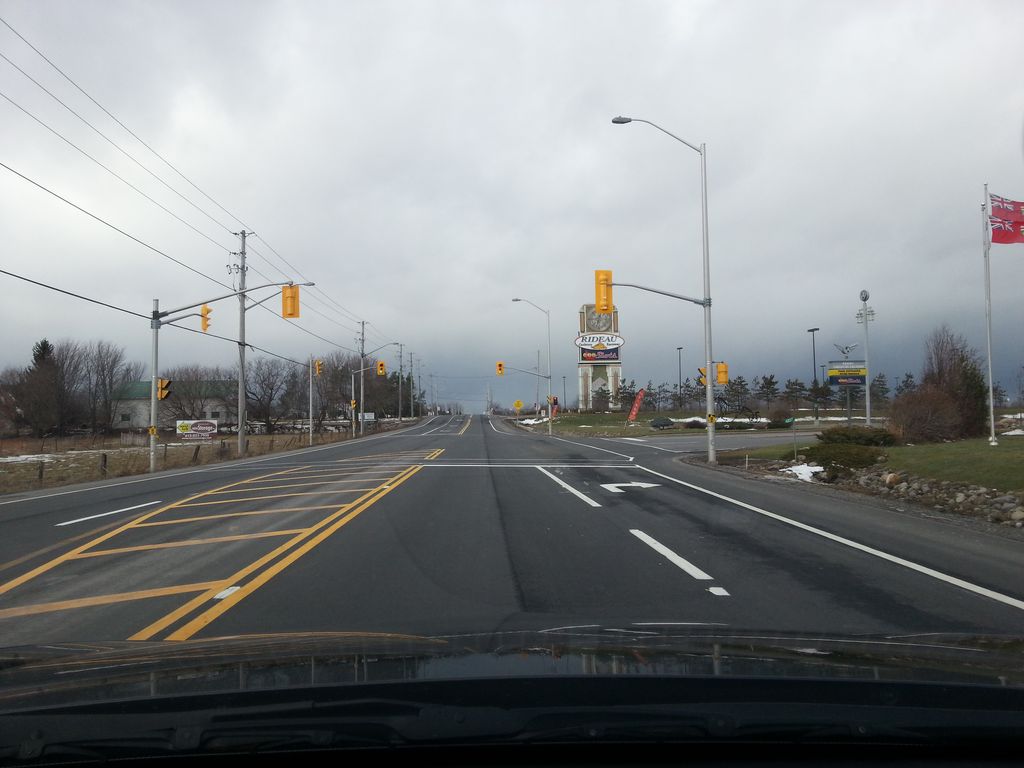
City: ottawa-gatineau